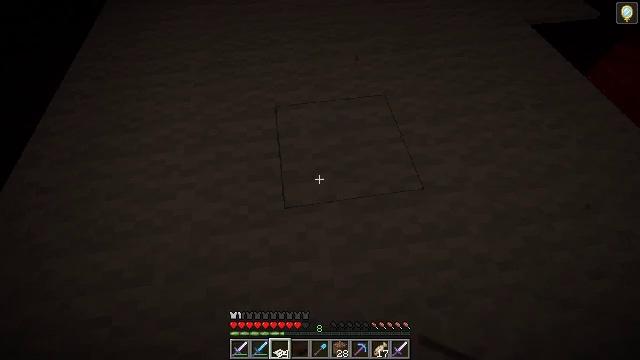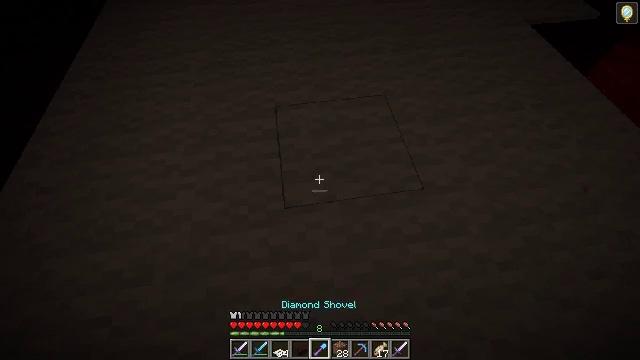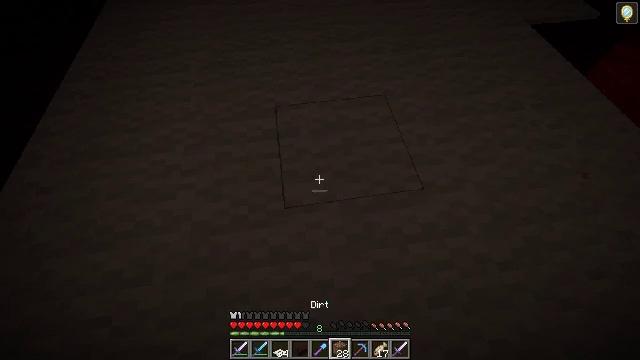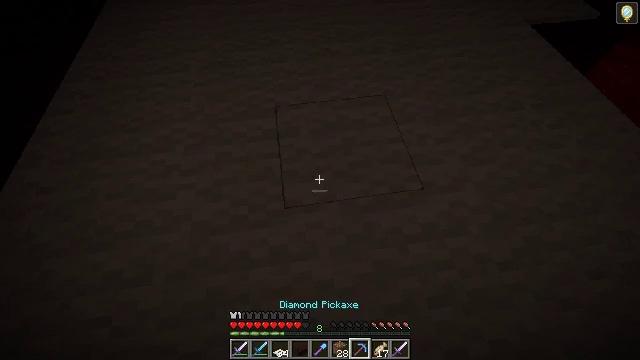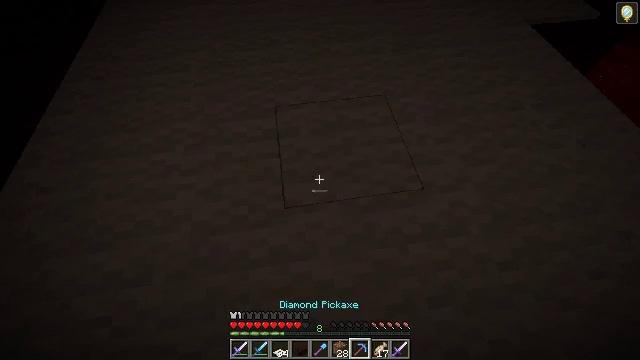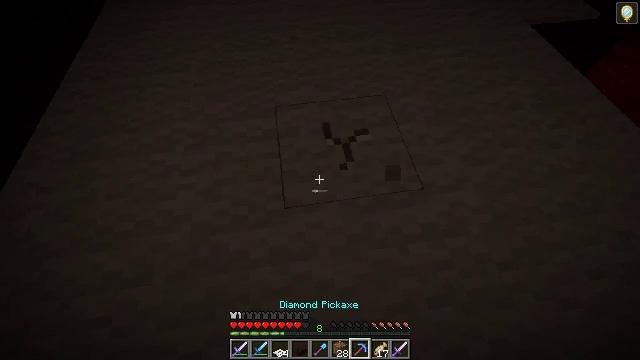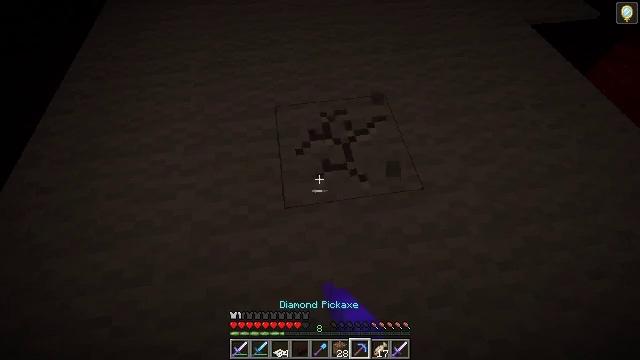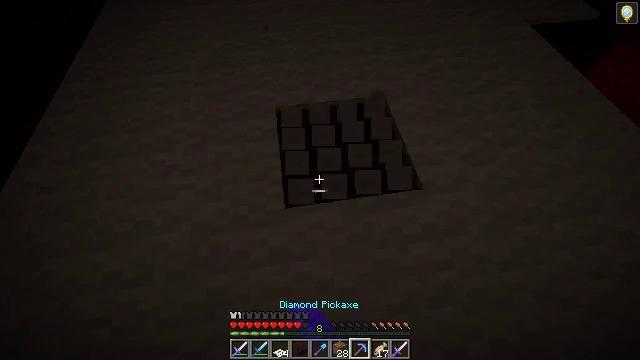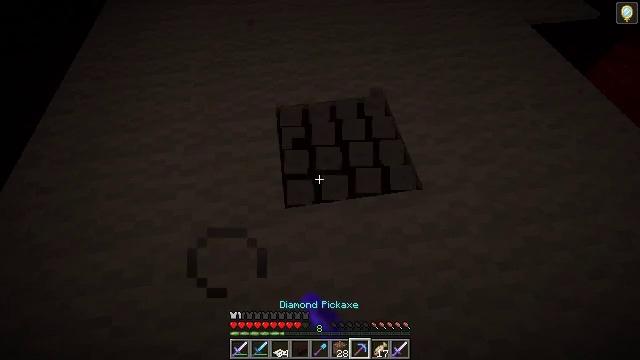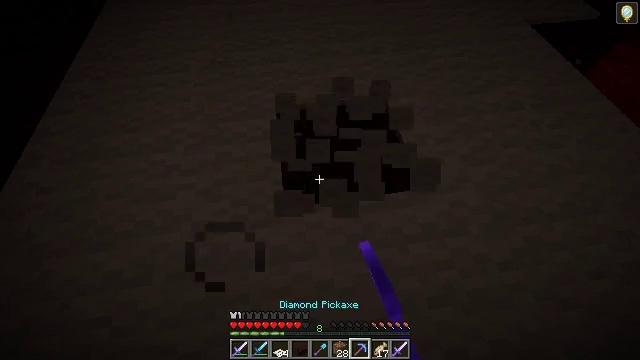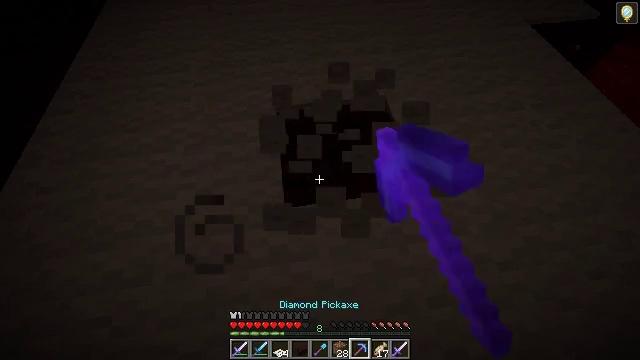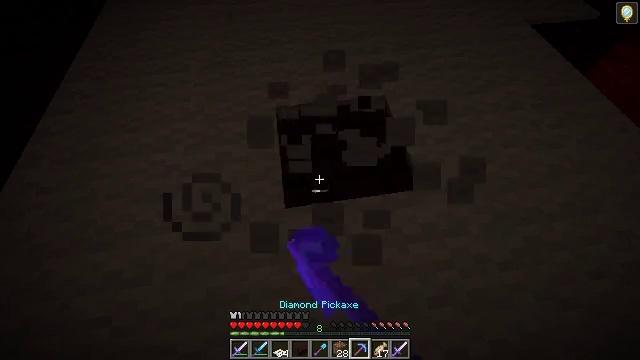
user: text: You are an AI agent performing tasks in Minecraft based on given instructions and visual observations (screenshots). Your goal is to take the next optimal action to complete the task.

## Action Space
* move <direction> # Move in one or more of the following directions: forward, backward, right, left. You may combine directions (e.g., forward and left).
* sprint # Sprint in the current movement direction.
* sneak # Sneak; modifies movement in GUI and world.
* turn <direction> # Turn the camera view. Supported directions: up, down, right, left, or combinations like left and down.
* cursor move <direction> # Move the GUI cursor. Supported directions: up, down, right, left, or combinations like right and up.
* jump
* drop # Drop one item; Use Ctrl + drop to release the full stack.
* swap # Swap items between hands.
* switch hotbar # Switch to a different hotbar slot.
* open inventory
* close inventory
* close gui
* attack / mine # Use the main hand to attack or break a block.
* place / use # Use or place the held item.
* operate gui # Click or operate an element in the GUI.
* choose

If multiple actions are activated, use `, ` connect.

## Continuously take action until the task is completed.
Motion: motion action
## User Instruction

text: Remove the white carpet from the floor.
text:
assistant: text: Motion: no_op
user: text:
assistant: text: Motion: no_op
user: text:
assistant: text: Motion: no_op
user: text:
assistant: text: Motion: no_op
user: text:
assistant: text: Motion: attack / mine
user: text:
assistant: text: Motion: attack / mine
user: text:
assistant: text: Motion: attack / mine
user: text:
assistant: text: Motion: attack / mine
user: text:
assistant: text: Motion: attack / mine
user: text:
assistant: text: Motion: attack / mine
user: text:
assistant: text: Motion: attack / mine
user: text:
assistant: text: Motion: attack / mine